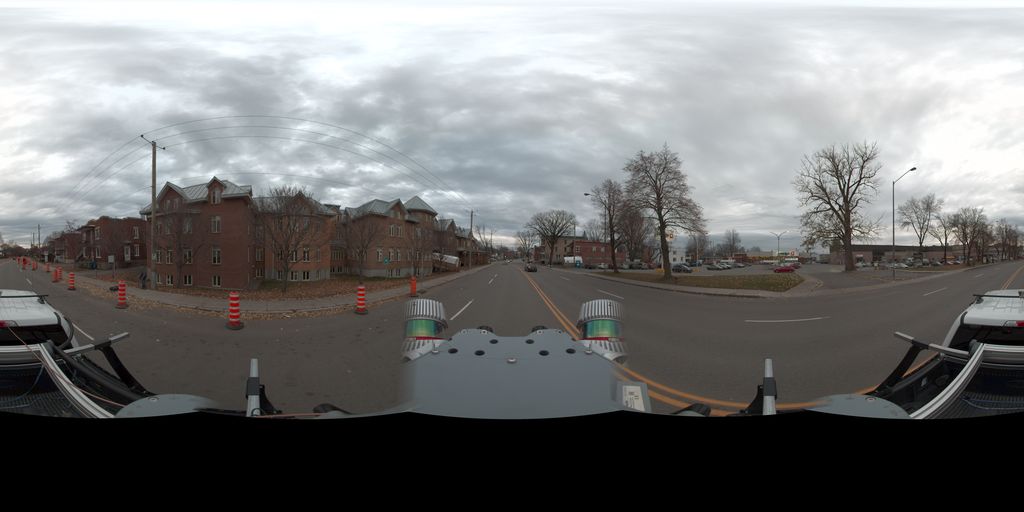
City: quebec_city